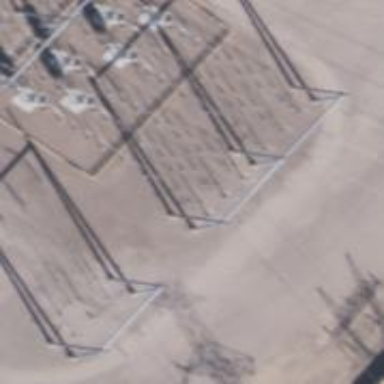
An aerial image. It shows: Power tower.